Aerial crown-view tile of a tropical tree (Barro Colorado Island, Panama), acquired 20250512:
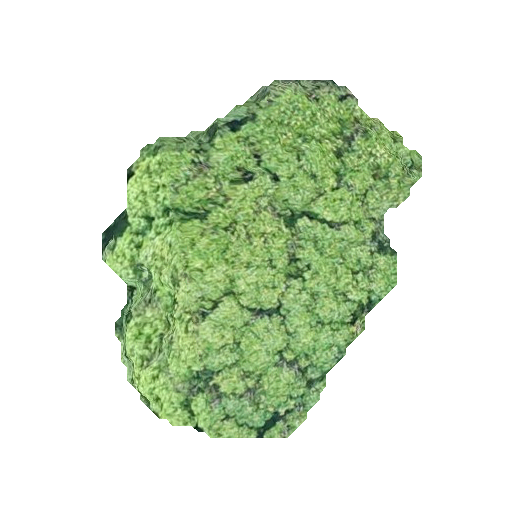
Species: Ocotea leptobotra
GBIF accepted scientific name: Ocotea leptobotra
Crown area: 115.481 m²